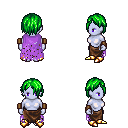
a pixel art fantasy rpg character, female body template, dark elf, purple skin, maroon tattered cape, robe skirt, green bangs hairstyle, leather bracers, gold boots, four views (front, back, left, right), 2x2 character sprite sheet, small pixel art, hard edges, no anti-aliasing